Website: ulta-beauty
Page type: account-selection
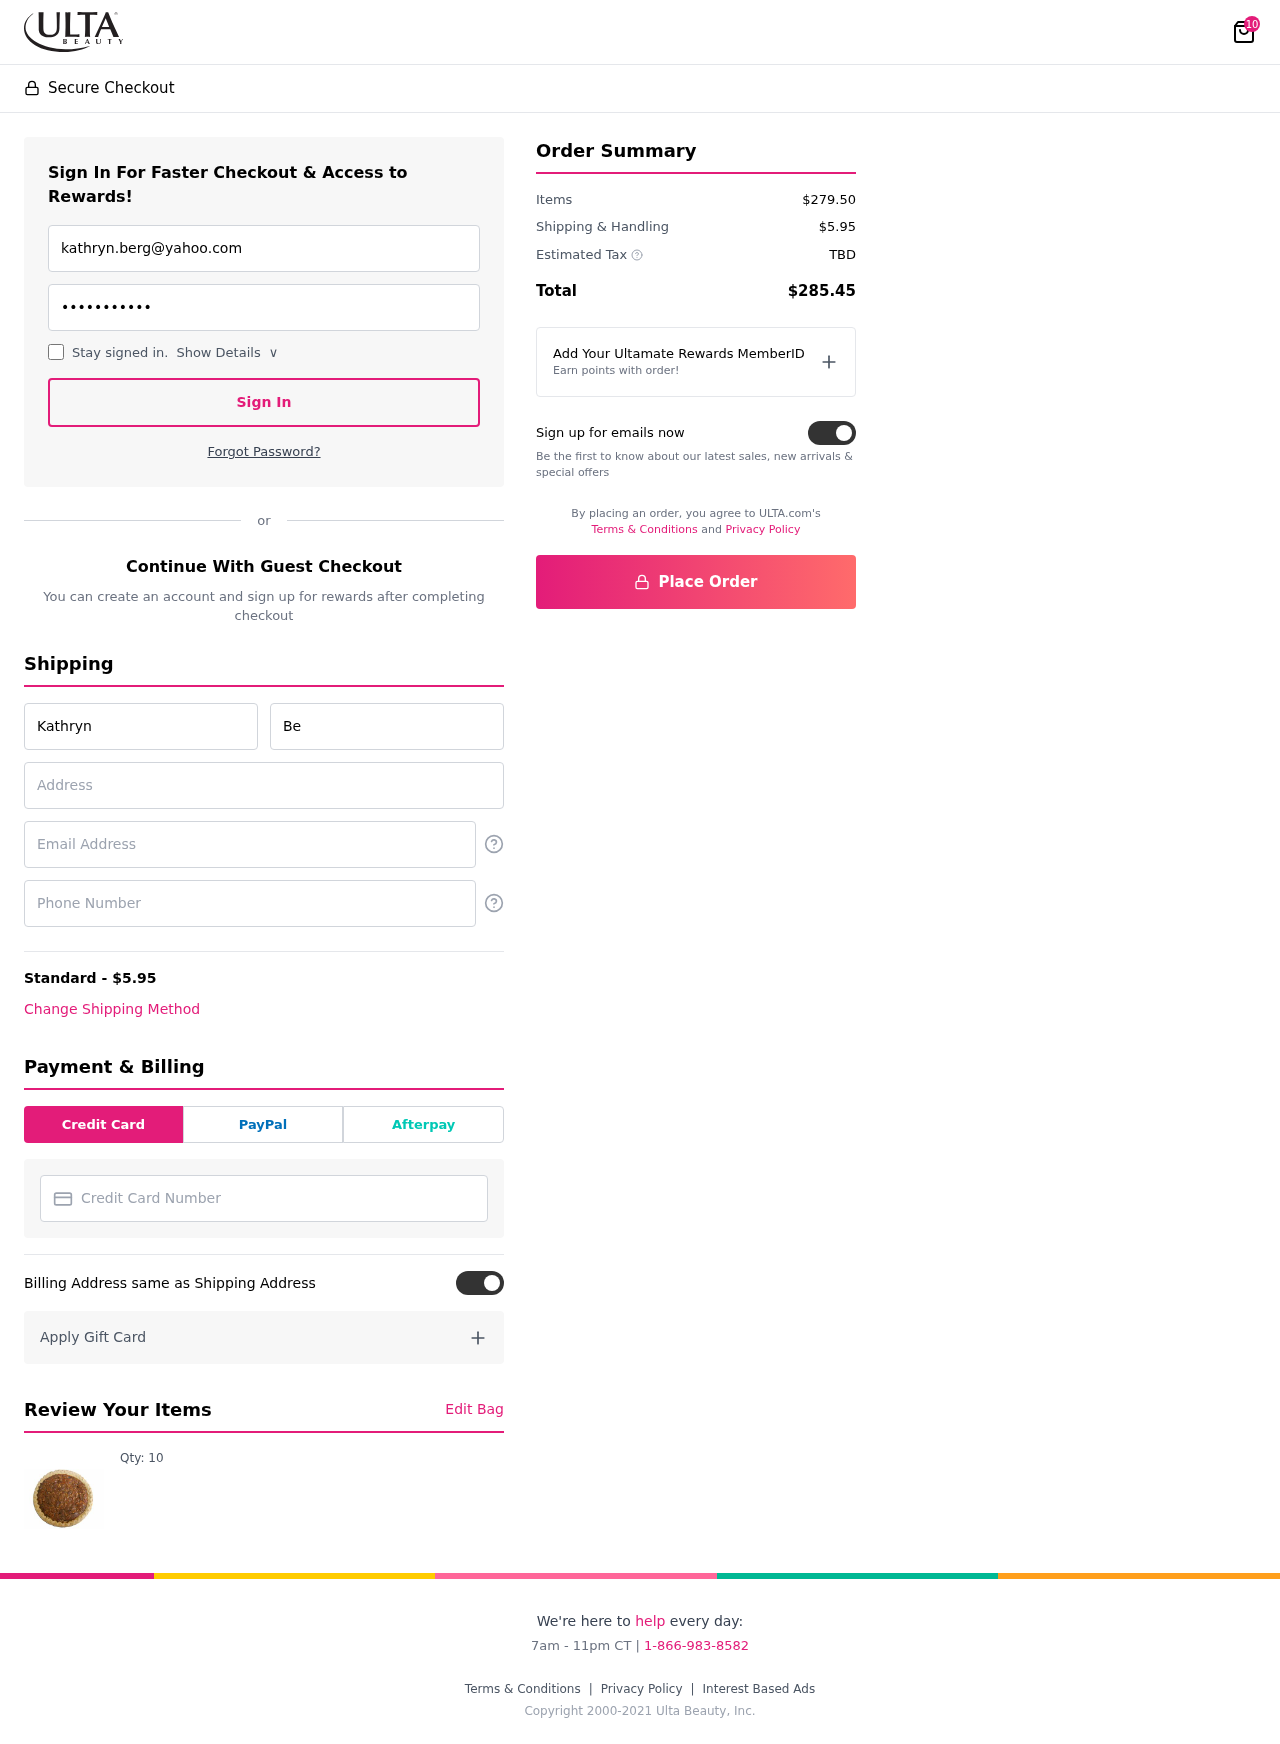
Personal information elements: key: PII_CARD_NUMBER
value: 2296 7994 2312 2833
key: PII_EMAIL
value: kathryn.berg@yahoo.com
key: PII_EMAIL2
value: kathryn.berg@yahoo.com
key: PII_FIRSTNAME
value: Kathryn
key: PII_LASTNAME
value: Berg
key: PII_PHONE
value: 8847941724
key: PII_STREET
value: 96986 Patrick Terrace Apt. 225
Product elements: key: PRODUCT1_QUANTITY
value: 10
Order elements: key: ORDER_NUM_ITEMS
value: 10
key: ORDER_SHIPPING_COST
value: $5.95
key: ORDER_SUBTOTAL
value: $279.50
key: ORDER_TAX
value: TBD
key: ORDER_TOTAL
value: $285.45